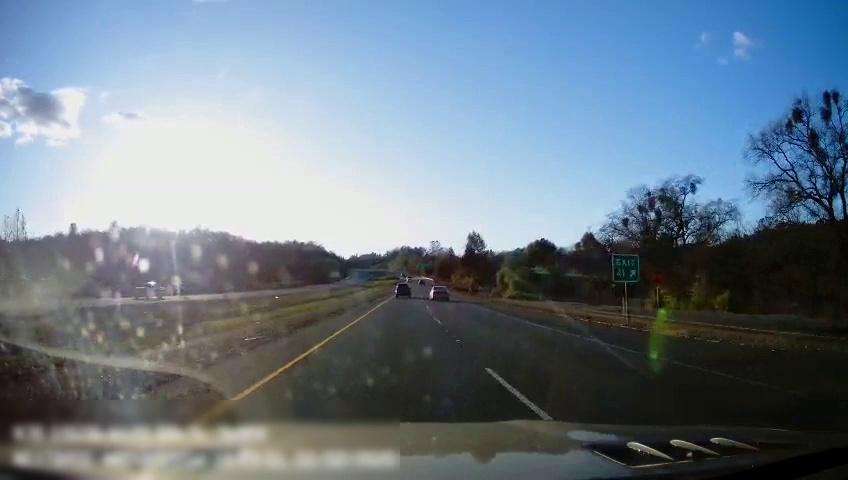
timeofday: Day
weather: Sunny
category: Drivable Space
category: Drivable Space
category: Vehicles | Car
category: Vehicles | Car
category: Vehicles | Truck
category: Lanes | Current Lane
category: Lanes | Current Lane
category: Lanes | Alternate Lane
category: Lanes | Alternate Lane
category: Traffic | Signs
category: Traffic | Signs